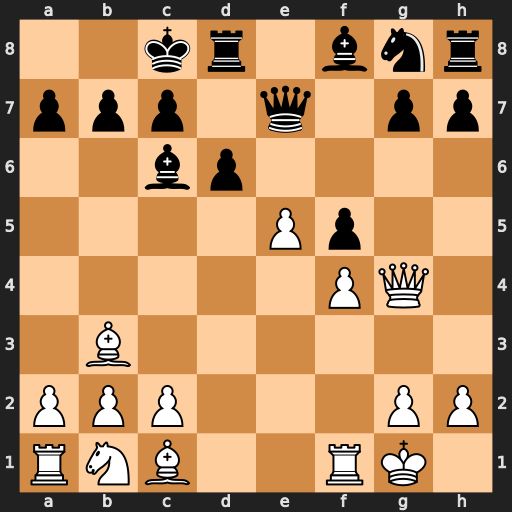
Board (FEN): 2kr1bnr/ppp1q1pp/2bp4/4Pp2/5PQ1/1B6/PPP3PP/RNB2RK1
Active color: w
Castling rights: -
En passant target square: f6
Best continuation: exf6+ Qd7 Be6